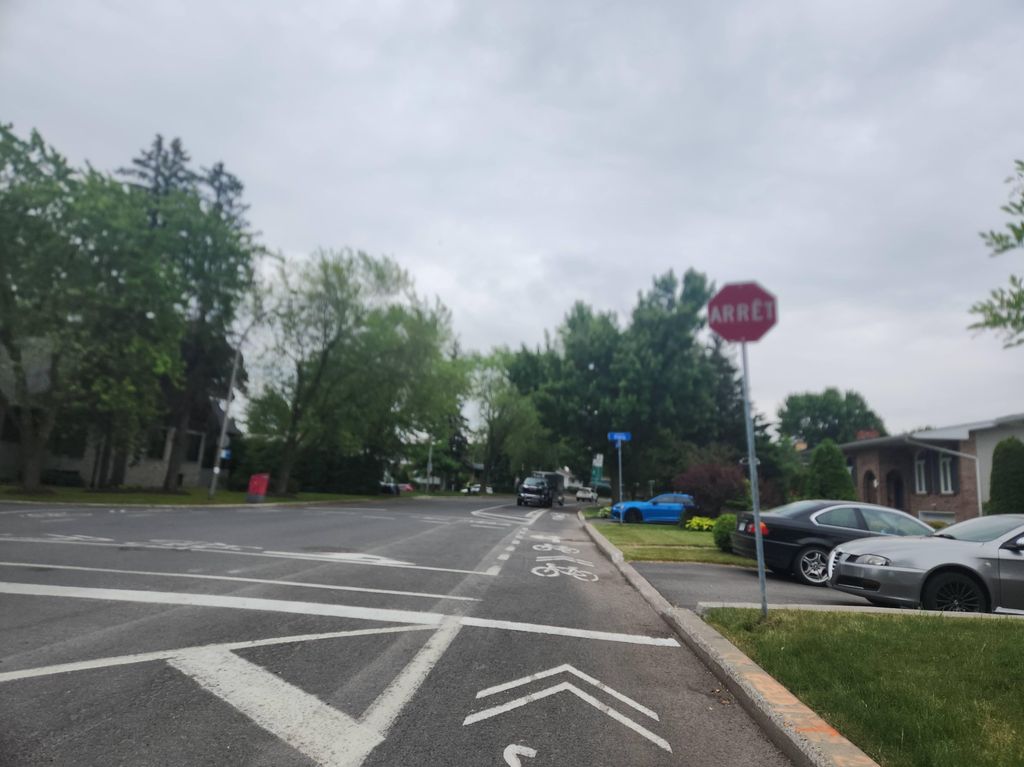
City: montreal